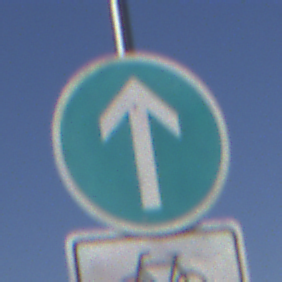
Verkehrszeichen: VorgeschriebeneFahrtrichtungGeradeaus
Zusatzzeichen unten: EinspurigeFahrzeugeFrei1
Umgebung: Outdoor, Nature
Tageszeit: MorningAfternoon
Wetter: Clear
Licht: Natural
Jahreszeit: NotSpecified
Kontrast: HighContrast